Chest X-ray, PA view. Patient: 74 years old, sex F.
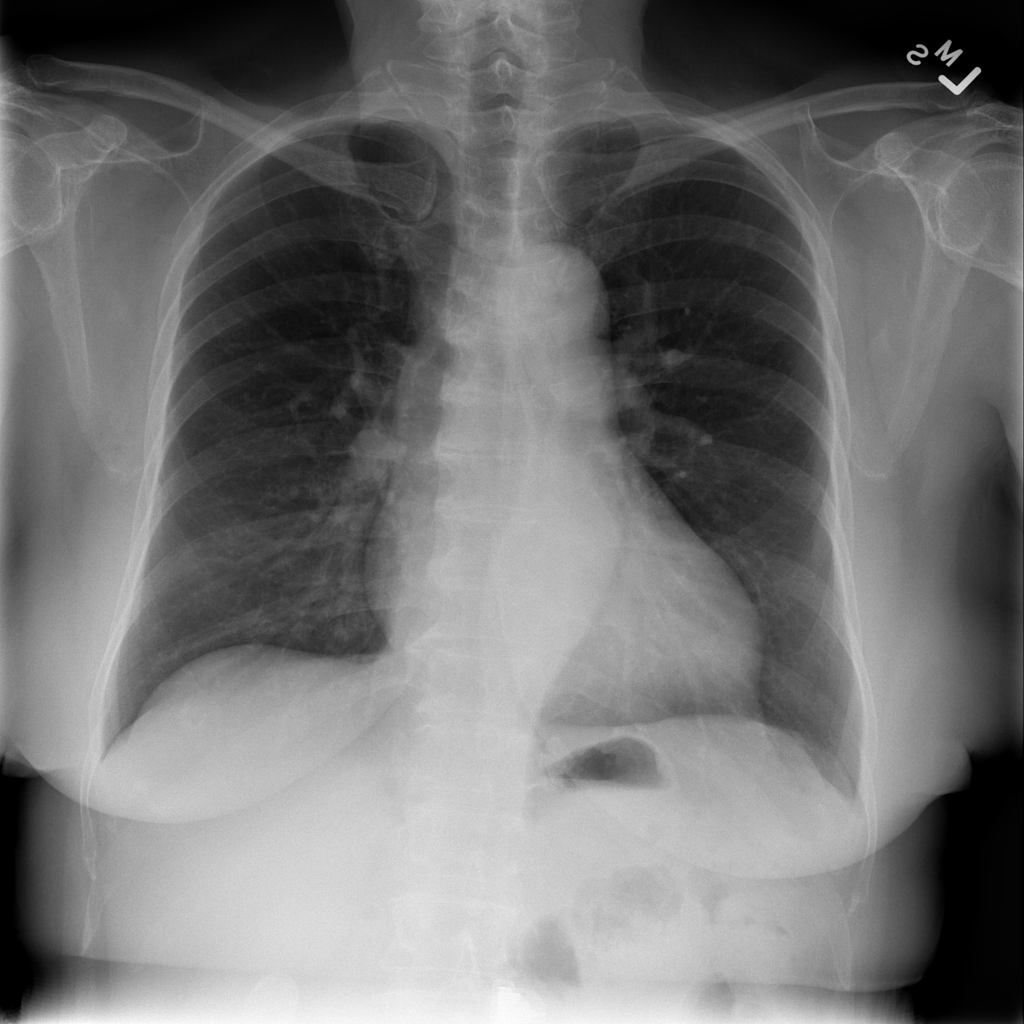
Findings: No Finding